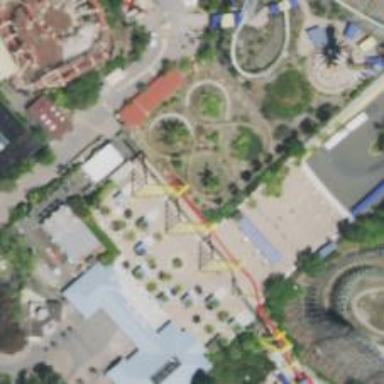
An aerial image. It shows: Thrilling roller coaster attraction.